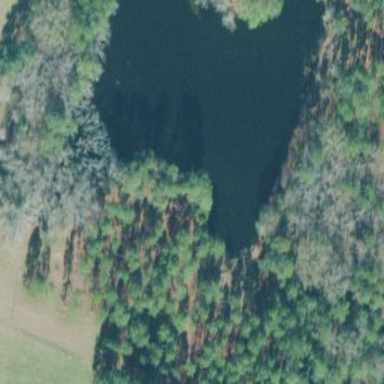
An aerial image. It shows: Reservoir of natural water.